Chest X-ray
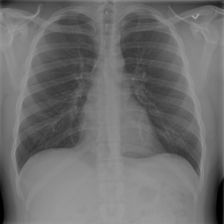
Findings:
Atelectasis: negative
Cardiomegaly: negative
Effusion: negative
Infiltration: negative
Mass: negative
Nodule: negative
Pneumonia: negative
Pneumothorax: negative
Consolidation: negative
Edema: negative
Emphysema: negative
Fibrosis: negative
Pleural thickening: negative
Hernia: negative